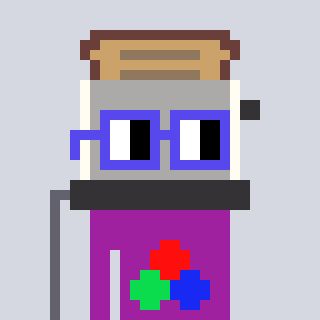
a pixel art character with square blue glasses, a toaster-shaped head and a magenta-colored body on a cool background